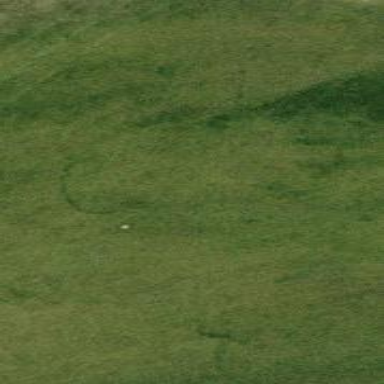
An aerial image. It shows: Golf hole.